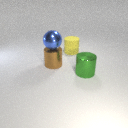
large yellow rubber cylinder behind large green metal cylinder